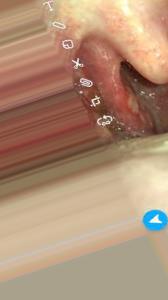
Condition: Mouth Ulcer